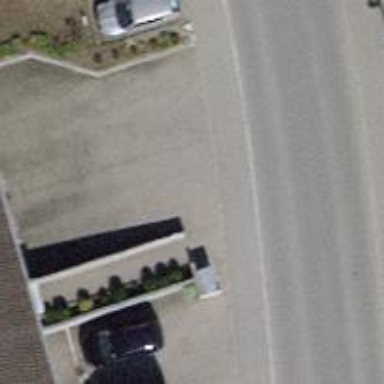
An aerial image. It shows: Asphalt sidewalk.